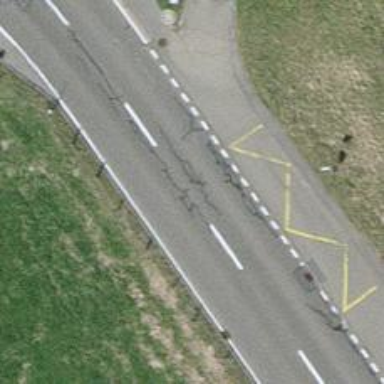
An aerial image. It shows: Bus stop with designated stop position for public transport.